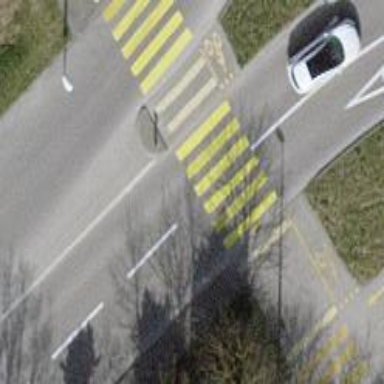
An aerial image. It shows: Asphalt footway with crossing. Both the footway and the cycleway have asphalt surface.